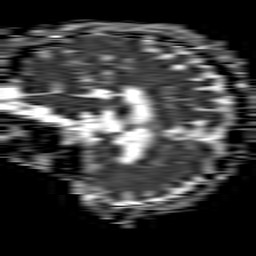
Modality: ADC
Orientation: sagittal
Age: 57
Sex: male
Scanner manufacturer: philips
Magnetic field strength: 1.5 T
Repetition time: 4.6 s
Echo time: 0.08517 s